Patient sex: M
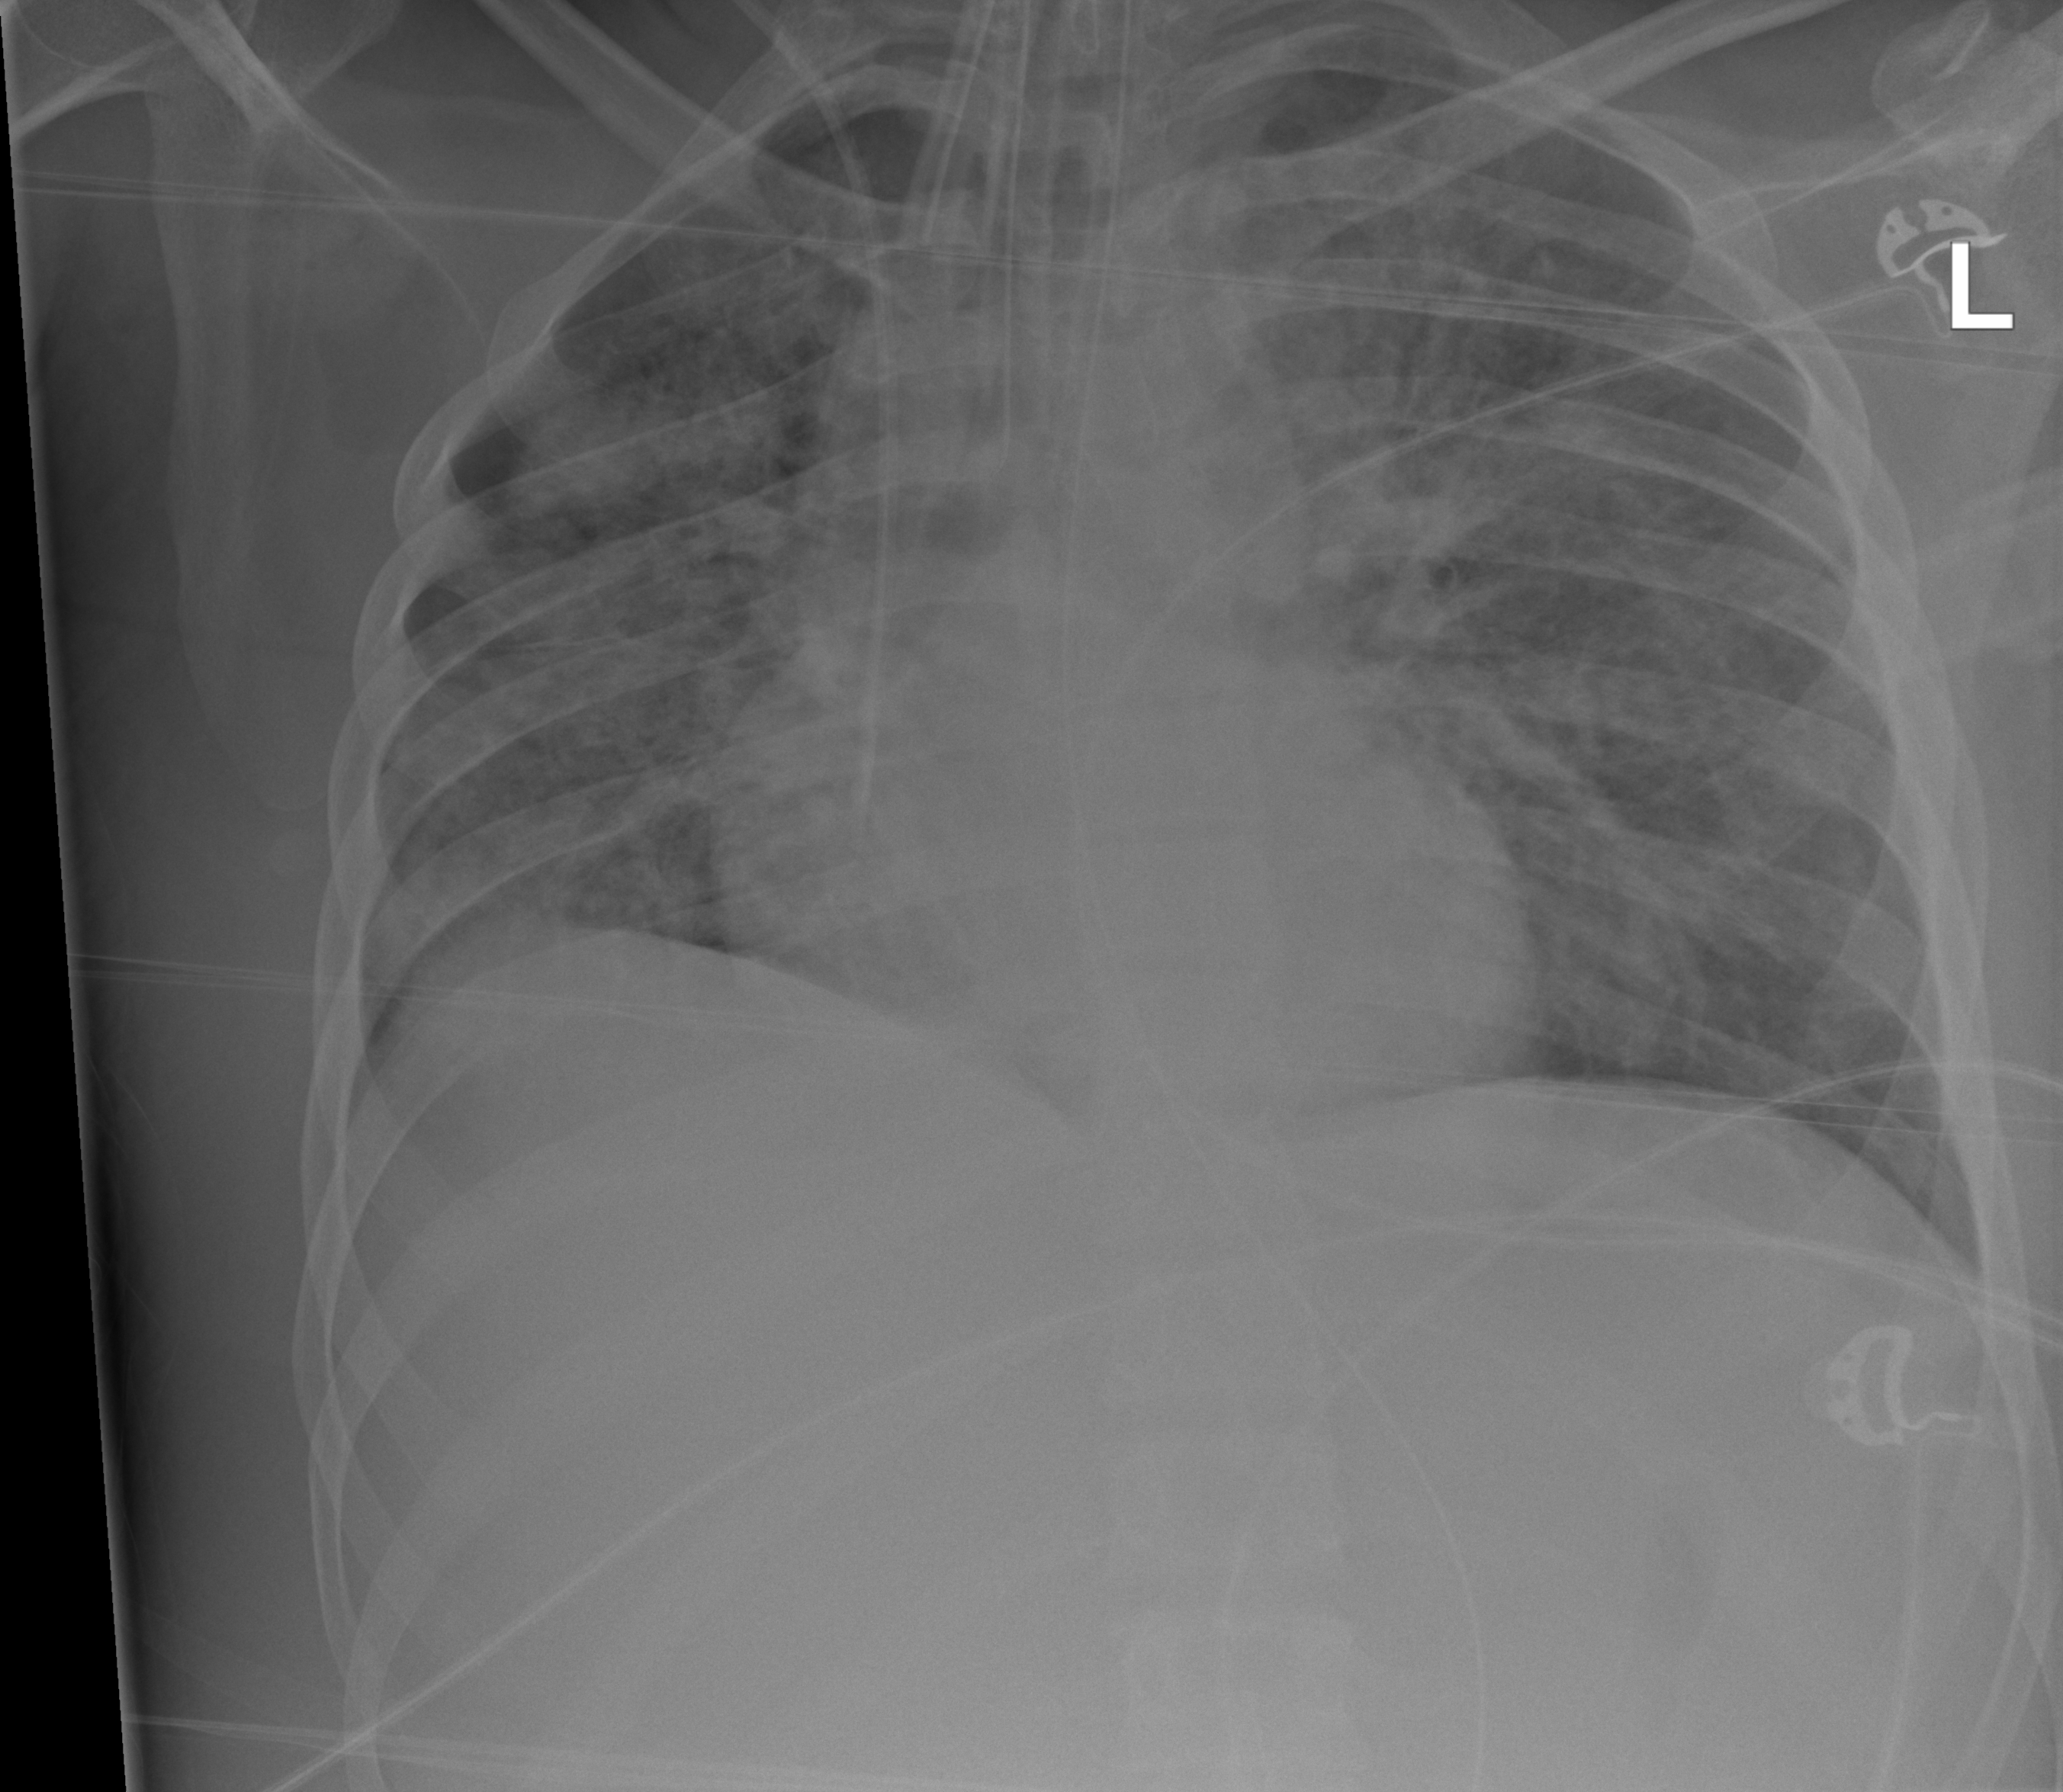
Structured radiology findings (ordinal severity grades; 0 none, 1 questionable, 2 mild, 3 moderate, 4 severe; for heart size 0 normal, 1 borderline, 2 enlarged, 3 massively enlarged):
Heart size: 1
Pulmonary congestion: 3
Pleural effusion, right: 0
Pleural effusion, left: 2
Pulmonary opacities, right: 3
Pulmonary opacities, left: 3
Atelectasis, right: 2
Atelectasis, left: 2